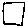
Label: square